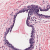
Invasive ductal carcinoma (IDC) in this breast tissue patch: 0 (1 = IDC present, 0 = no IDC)